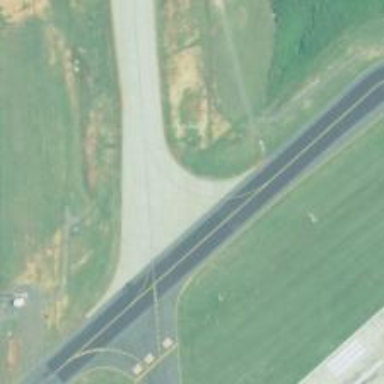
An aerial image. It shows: View of taxiway at the airport.